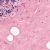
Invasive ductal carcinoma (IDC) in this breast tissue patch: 0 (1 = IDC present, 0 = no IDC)